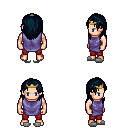
a pixel art fantasy rpg character, male body template, human, light skin, chain tabard jacket, red pants, raven long hairstyle, gold tiara, white slippers, four views (front, back, left, right), 2x2 character sprite sheet, small pixel art, hard edges, no anti-aliasing